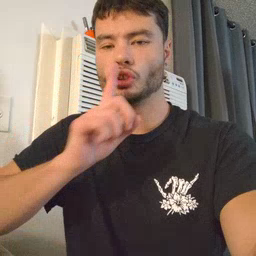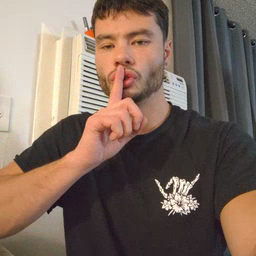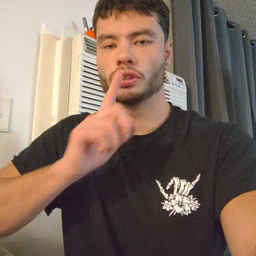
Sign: shhh